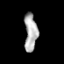
Tissue: prostate
Cell type: Fibroblasts
Senescence score: 0.7926
Nuclear area (px): 468
Mean DAPI intensity: 175.378